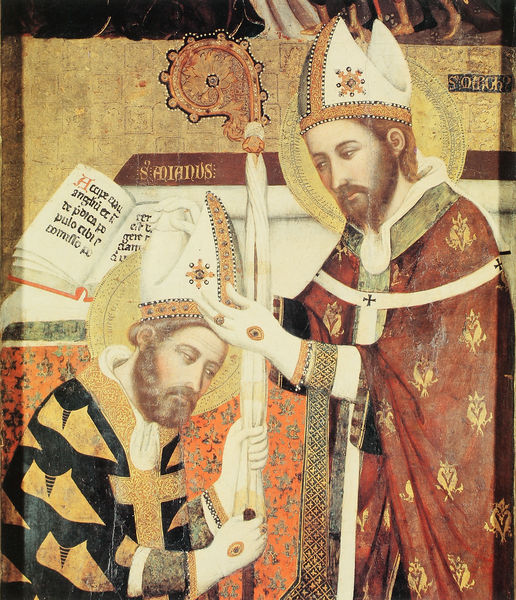
Titel: Retabel der Kapelle in San Marco in der Kathedrale von Barcelona
Künstler: Arnau Bassa
Standort: Fundort: Barcelona, Kathedrale, San Marco- Kapelle (EU - E)
Institution: Kirche Santa Maria, Manresa
Schlagwörter: mann, umhang, handschuh, handschuhe, männer, schwarz, rot, muster, ornament, bart, bibel, kirche, gold, schrift, stab, bischof, buch, kreuz, text, aufsetzen, kardinal, altar, stigma, mittelalter, priester, bischöfe, geistliche, mitra, ikone, kardinäle, latein, weihe, bischofsstab, male, mitren, krummstab, pluviale, bischofsmütze, päpste, heilge, büßer, berufung, bischhof, kasel, bischöffe, gold und rot, #gold